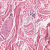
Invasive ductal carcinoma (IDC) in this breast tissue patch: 0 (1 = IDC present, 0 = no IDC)